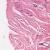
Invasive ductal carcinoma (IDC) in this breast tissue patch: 0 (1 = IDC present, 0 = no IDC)